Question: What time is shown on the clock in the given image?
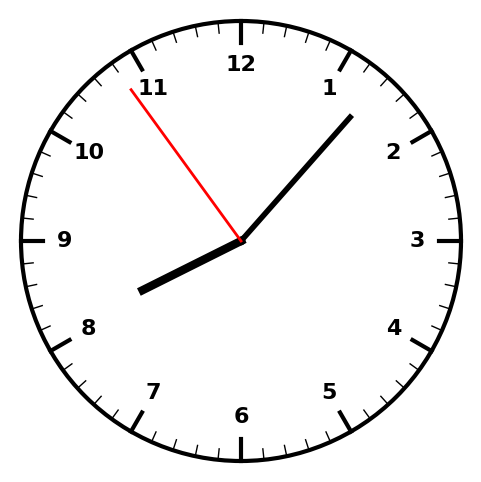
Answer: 08:06:54